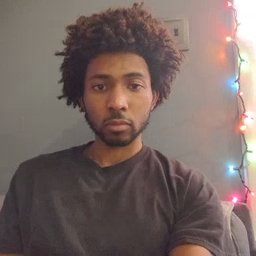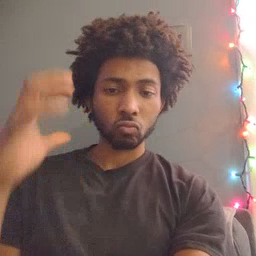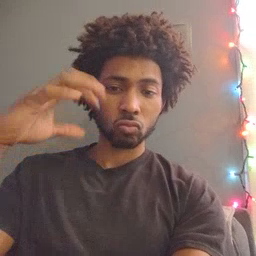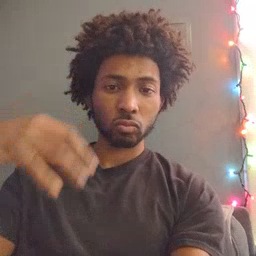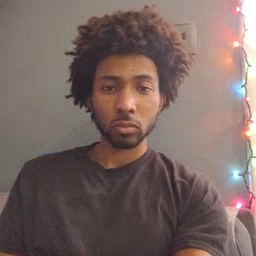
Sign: rain